Field crop: maize
Growth stage: 2
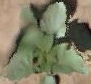
Species: datura